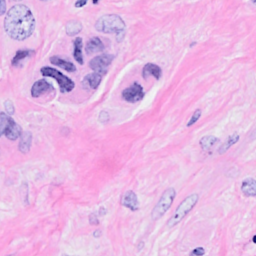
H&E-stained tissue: Breast